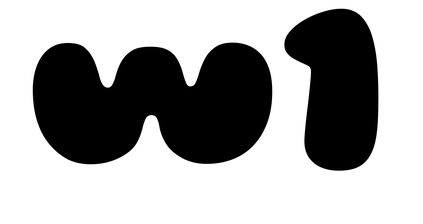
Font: Gluten_Black